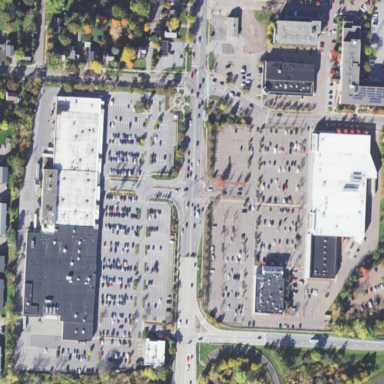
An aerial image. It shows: Retail area.